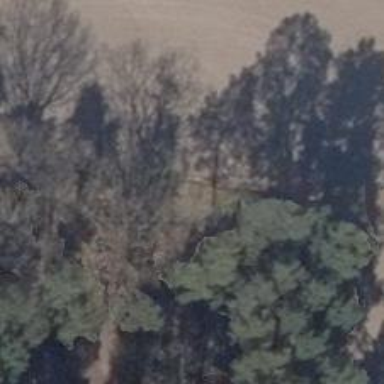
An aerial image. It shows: Hunting stand.